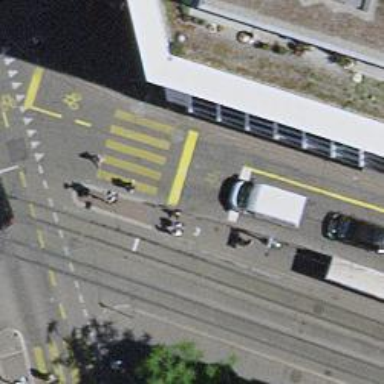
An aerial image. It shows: Tram stop with stop position for public transport.